Question: I followed <URL> but had no luck.
My . file has in tag:
'''
<s:head theme="ajax" />
'''
and in tag
'''
<s:datetimepicker name="dateOfBirth" label="Format (yyyy-MM-dd)" displayFormat="yyyy-MM-dd"/>
'''
But it is not showing, here is the picture:

My generated HTML source code contains all necessary lines like in <URL>
Any ideas?
Following Quaternion's answer:
I was using, which recognized '<s:datetimepicker />' tag but wasn't showing in my page. After replacing with newer one , '<s:datetimepicker />' tag wasn't recognized.
After putting '<%@ taglib prefix="sx" uri="/struts-dojo-tags" %>' in head of the file it wasn't recognized as my tag library. Based on <URL>.
After that you just use tag for your datetimepicker.
: Don't forger to put '<sx:head/>' in head tag of your page --> examples <URL>.
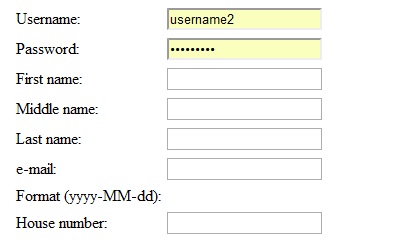
Answer: The later versions of struts2 require:
<%@ taglib prefix="sx" uri="/struts-dojo-tags" %>
Then of course change the tag namespace, using:
'''
<sx:datetimepicker name="dateOfBirth" label="Format (yyyy-MM-dd)" displayFormat="yyyy-MM-dd"/>
'''
See <URL> It's best if you consult struts.apache.org and ensure you are using the documentation at the correct version, things change!